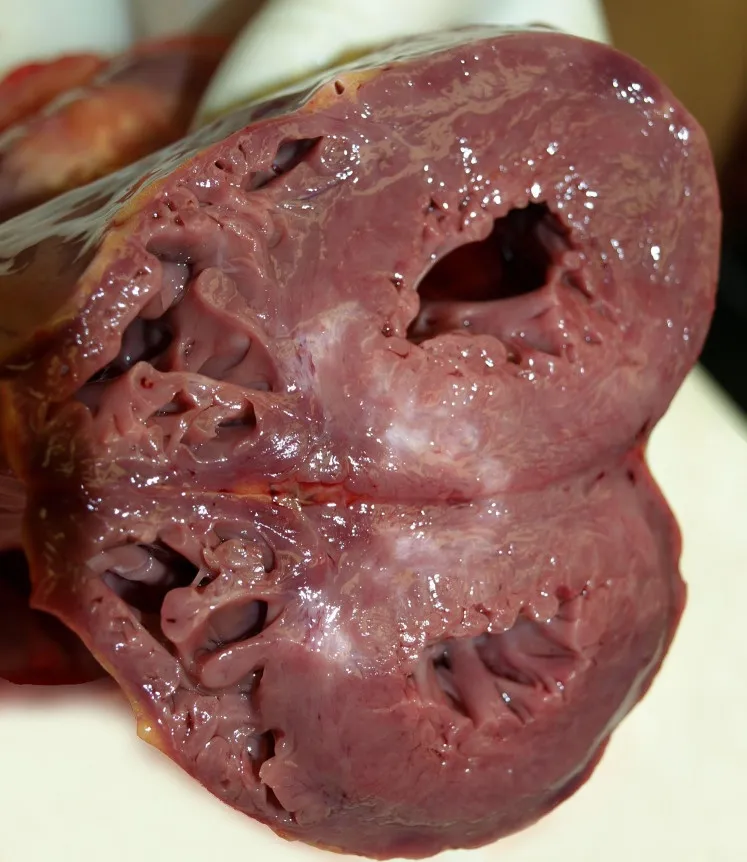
Macroscopic examination of the heart: areas of scarring located at the intersection between the posterior wall and the posterior third of the septum (postero-septal).
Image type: pathology (h&e)